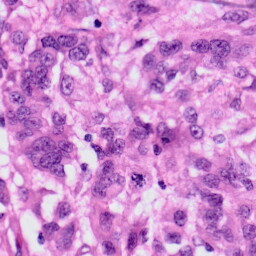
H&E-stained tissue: Skin